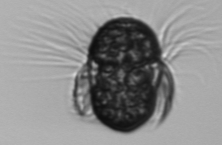
Label: Mesodinium